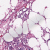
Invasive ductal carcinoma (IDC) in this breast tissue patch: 1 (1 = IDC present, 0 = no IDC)